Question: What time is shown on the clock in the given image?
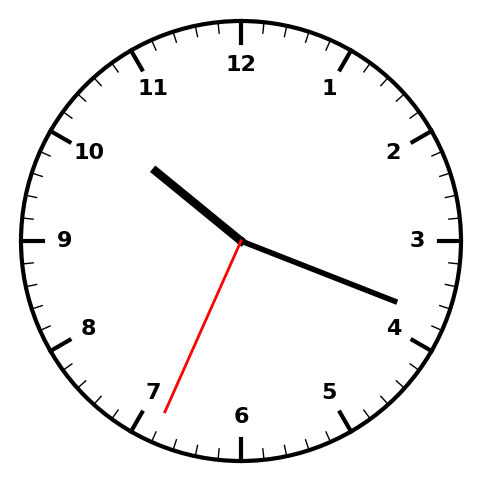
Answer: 10:18:34